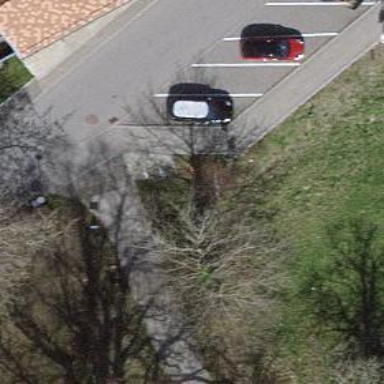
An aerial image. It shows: Motorcycle parking facility.